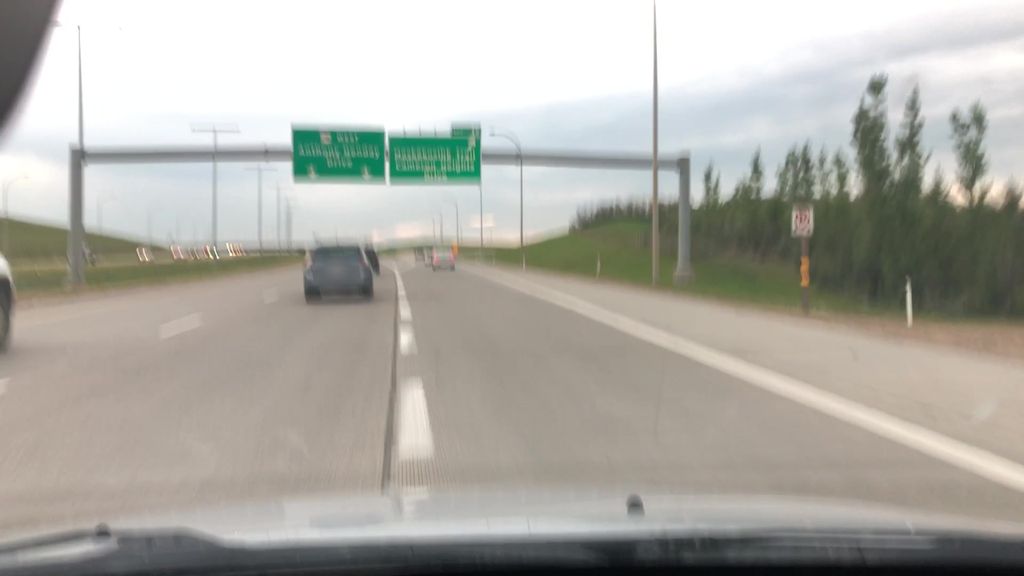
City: edmonton